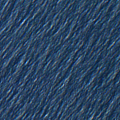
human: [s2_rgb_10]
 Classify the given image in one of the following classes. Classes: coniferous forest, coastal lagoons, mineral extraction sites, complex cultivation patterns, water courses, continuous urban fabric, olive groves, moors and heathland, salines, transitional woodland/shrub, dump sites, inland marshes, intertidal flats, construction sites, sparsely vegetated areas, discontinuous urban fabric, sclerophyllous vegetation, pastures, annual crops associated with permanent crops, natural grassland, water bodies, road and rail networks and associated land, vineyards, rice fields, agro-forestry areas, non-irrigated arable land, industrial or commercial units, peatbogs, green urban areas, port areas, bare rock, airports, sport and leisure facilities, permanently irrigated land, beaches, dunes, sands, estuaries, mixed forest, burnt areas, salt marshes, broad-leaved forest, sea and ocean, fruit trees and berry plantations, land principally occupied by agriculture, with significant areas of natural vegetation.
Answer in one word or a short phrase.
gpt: sea and ocean